Field crop: maize
Growth stage: 2
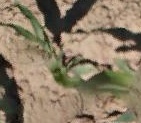
Species: maize